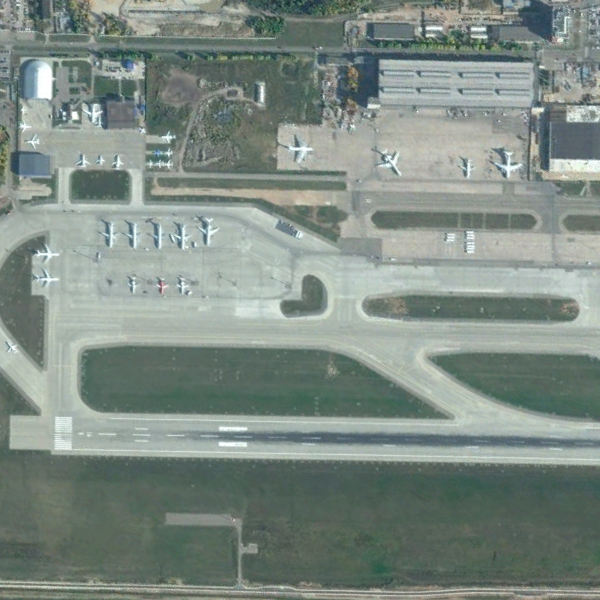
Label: Airport